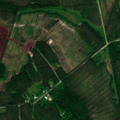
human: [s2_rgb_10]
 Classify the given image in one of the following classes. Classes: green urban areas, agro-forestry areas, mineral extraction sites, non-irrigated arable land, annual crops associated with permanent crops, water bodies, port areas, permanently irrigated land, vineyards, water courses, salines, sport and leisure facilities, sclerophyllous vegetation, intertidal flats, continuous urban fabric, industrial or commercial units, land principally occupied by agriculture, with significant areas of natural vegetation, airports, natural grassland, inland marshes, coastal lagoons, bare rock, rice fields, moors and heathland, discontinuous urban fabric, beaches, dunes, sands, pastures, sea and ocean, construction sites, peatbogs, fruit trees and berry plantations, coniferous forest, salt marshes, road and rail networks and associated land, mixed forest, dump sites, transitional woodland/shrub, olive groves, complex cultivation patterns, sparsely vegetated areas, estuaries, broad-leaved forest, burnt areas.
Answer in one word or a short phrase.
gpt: coniferous forest, peatbogs